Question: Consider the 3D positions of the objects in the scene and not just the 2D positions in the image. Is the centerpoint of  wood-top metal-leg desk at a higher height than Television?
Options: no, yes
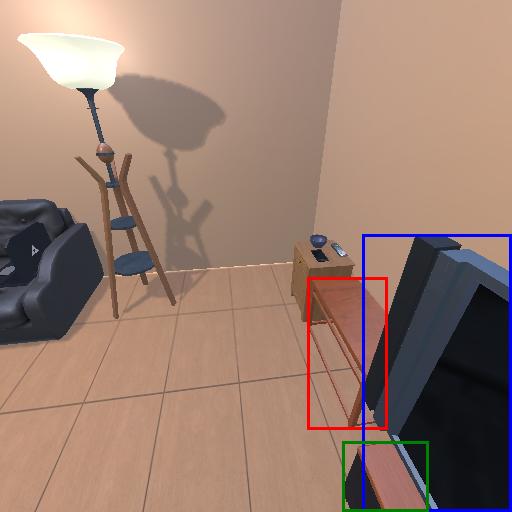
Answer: no